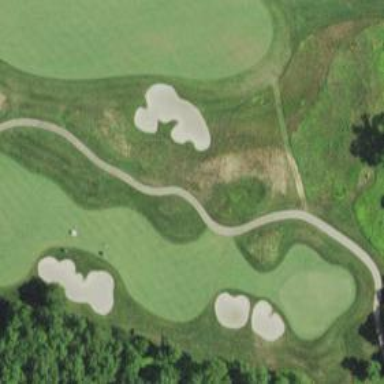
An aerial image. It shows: Path used for both walking and golf.